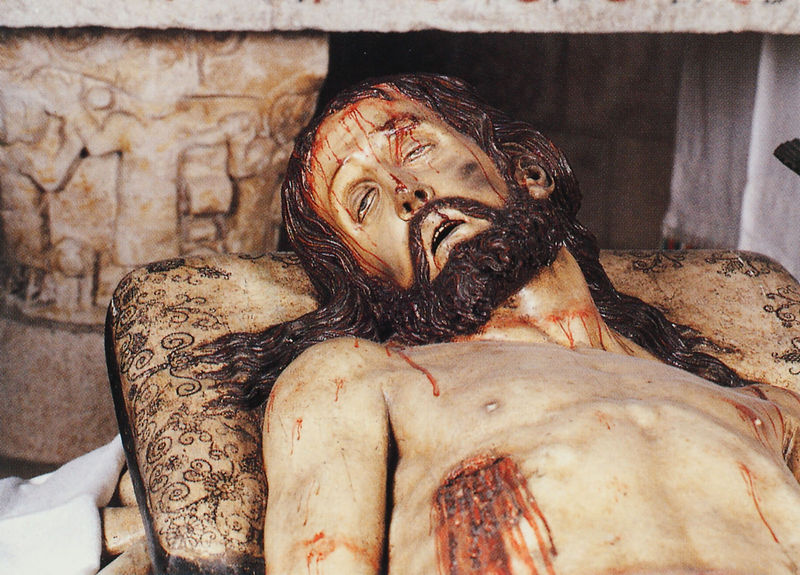
Titel: Cristo yacente; Liegender Christus
Künstler: Francisco Fermin
Institution: Zamora, Kirche der Santa Maria la Nueva
Schlagwörter: blau, kopf, körper, mann, nackt, wunde, braun, holz, mund, nase, ohr, rot, bart, augen, gesicht, stein, tod, tot, bild, hals, kirche, figur, haare, skulptur, statue, liegen, trage, farbe, liegend, foto, fotografie, deckel, blut, glaube, religion, halt, salbung, liege, sarg, bahre, christus, jesus, kreuzigung, wunden, leid, leiden, film, dornen, leigend, erschöpft, jerusalem, christ, nippel, leiden christi, verrat, estoff, blutend, lebensecht, halbtot, speerwunde